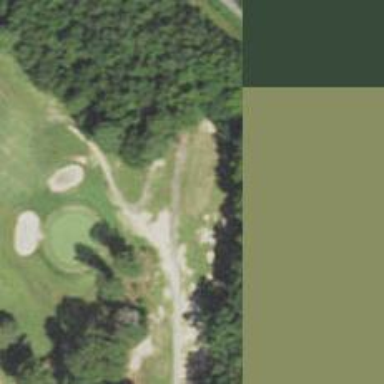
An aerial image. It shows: Golf tee.